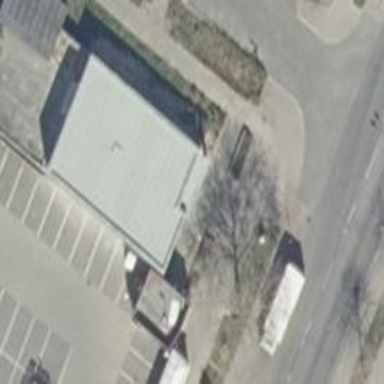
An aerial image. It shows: Restaurant.